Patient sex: F
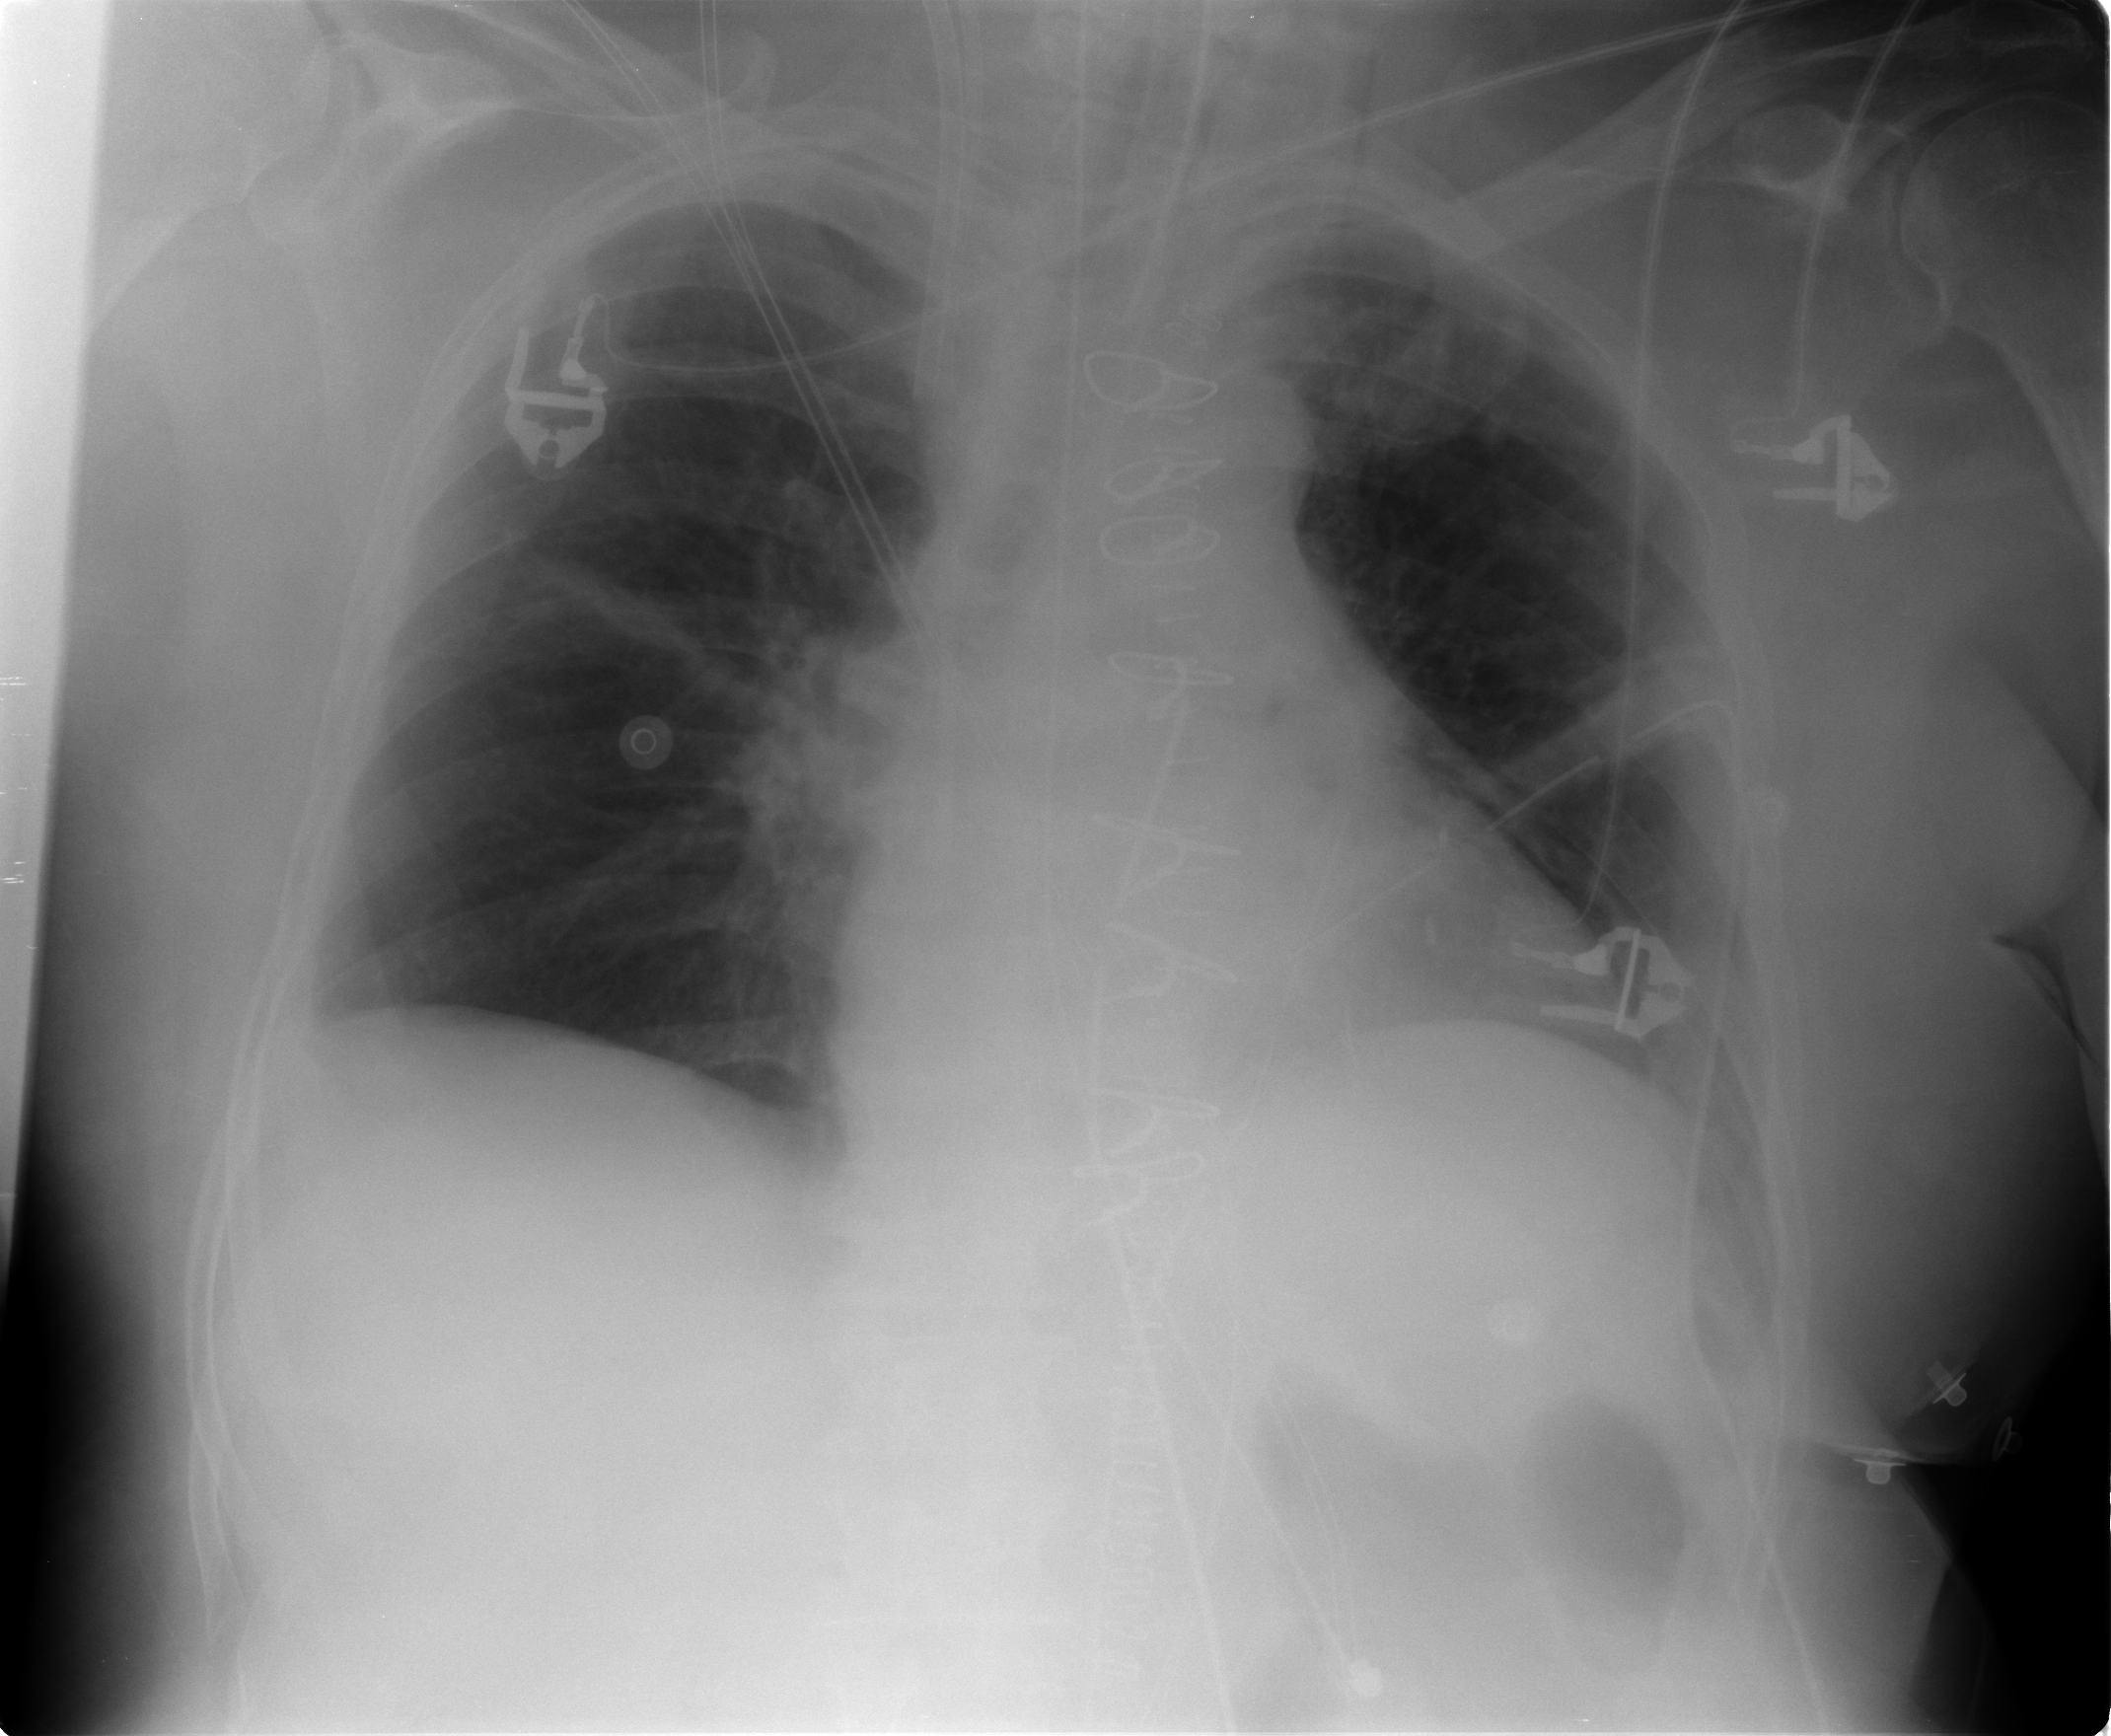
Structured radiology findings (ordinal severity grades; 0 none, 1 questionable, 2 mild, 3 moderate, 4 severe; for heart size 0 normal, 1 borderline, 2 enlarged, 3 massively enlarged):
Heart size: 2
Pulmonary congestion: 1
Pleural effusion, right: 1
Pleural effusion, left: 1
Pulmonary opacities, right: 0
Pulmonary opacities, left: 0
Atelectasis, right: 2
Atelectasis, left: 2